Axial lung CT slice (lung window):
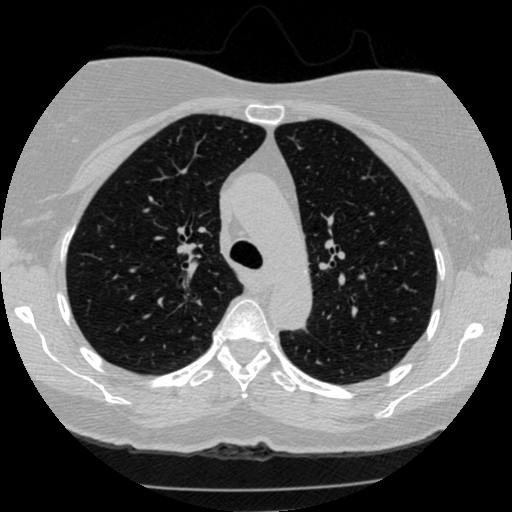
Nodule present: no